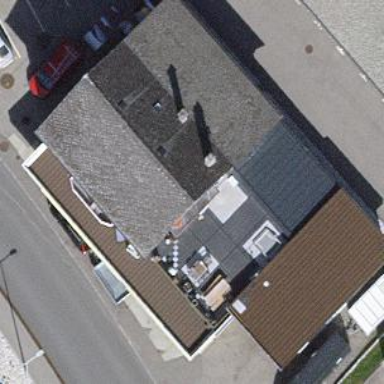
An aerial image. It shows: Garage that also serves as fuel station.